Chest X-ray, AP view. Patient: 43 years old, sex M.
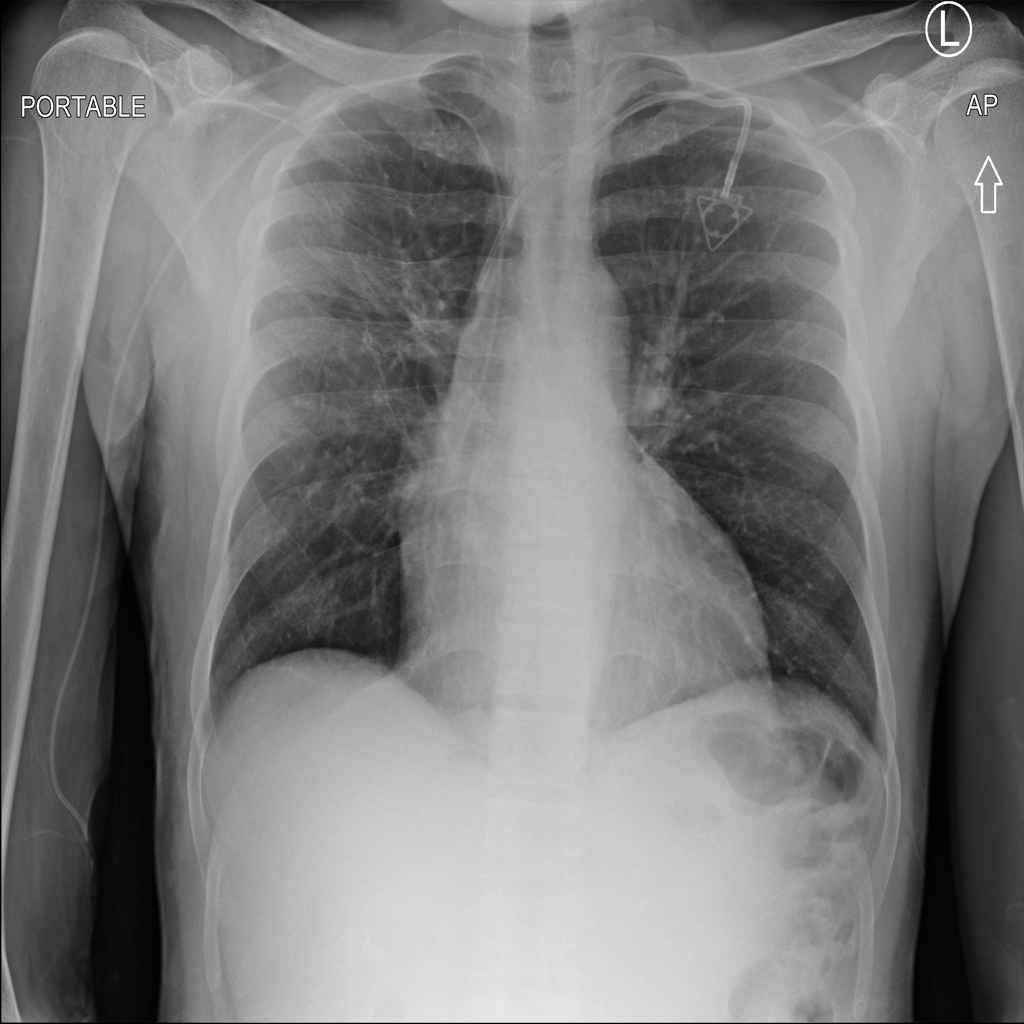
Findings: No Finding